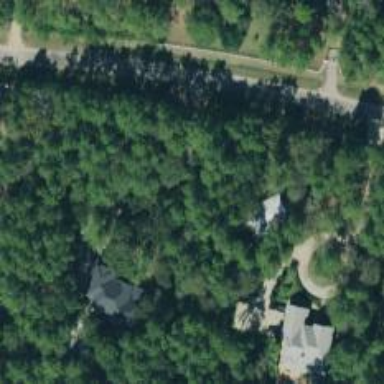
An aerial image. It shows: Driveway leading to service road.